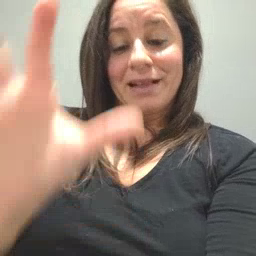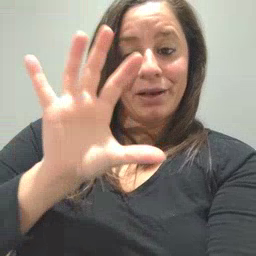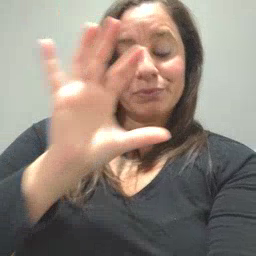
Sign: cloud